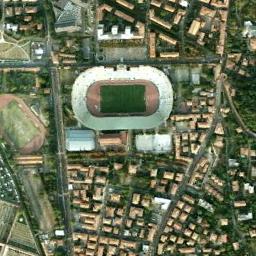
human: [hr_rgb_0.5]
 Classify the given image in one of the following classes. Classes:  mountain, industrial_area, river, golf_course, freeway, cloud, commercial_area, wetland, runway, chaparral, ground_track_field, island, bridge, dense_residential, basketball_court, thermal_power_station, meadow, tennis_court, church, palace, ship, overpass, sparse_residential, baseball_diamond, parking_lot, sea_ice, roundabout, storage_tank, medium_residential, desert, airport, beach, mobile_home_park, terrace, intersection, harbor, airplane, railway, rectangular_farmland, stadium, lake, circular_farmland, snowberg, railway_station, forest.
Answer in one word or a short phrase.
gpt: stadium